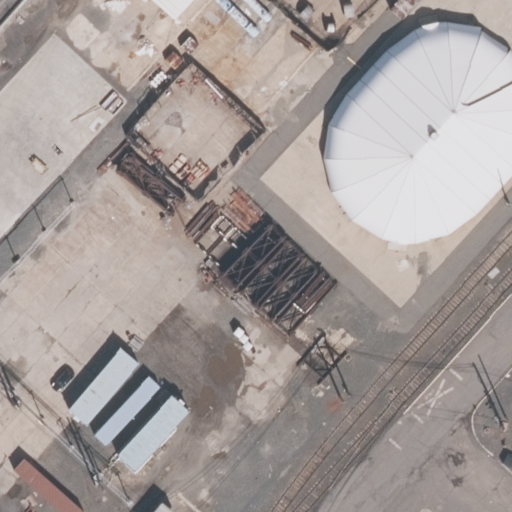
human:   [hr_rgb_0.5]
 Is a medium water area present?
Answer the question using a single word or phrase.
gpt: no

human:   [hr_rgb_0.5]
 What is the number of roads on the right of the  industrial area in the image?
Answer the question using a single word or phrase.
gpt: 0

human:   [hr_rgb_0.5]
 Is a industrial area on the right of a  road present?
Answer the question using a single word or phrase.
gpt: yes

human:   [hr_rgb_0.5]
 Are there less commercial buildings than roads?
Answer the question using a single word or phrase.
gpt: yes

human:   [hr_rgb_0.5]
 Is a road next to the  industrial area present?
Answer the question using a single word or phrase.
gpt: yes

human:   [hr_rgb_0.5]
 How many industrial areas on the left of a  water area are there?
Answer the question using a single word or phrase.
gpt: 0

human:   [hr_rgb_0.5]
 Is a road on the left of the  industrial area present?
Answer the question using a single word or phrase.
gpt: yes

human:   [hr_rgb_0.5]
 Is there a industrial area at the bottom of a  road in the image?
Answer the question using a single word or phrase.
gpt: yes

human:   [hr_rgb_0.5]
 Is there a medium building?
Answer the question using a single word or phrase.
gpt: no

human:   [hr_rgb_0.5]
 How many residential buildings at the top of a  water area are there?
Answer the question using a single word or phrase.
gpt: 0

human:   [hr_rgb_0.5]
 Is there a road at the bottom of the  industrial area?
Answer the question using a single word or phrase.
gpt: no

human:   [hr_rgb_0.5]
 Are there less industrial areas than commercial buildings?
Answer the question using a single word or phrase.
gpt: no

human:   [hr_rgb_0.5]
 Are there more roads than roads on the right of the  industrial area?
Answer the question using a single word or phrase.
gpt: yes

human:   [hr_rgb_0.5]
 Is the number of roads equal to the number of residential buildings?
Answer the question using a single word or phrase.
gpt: no

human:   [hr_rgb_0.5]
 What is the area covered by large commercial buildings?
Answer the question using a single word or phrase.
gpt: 0m2

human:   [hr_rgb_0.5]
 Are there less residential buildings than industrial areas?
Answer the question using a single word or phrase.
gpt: yes

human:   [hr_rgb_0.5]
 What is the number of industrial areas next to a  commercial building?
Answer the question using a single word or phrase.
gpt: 0

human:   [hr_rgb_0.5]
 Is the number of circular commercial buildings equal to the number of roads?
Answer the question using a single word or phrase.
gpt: no

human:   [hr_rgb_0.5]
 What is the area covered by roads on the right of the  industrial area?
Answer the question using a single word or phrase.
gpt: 0m2

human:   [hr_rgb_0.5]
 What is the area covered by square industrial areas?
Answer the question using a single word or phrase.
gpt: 0m2

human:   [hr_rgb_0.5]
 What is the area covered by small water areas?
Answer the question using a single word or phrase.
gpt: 0m2

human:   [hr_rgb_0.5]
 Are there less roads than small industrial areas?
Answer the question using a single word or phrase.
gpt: no

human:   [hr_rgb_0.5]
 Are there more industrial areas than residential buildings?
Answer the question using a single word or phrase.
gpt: yes

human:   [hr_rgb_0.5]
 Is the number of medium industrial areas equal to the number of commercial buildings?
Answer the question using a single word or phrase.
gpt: yes

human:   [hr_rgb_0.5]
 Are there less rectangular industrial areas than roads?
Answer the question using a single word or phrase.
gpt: yes

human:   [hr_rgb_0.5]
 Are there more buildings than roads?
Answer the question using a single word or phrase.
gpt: no

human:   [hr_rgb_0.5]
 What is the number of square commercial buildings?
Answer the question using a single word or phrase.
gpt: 0

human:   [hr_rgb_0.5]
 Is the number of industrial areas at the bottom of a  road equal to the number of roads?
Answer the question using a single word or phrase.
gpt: no

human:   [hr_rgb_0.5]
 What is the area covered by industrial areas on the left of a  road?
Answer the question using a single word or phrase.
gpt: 0m2

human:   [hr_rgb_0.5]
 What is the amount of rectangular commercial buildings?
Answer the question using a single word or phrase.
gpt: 0

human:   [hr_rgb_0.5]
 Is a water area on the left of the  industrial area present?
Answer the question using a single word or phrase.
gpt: no

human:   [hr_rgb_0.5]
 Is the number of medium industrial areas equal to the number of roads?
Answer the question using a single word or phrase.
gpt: no

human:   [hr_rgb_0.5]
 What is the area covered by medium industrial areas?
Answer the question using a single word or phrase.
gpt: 0m2

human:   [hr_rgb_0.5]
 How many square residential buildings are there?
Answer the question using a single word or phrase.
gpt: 0

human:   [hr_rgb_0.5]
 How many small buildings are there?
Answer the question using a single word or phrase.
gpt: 0

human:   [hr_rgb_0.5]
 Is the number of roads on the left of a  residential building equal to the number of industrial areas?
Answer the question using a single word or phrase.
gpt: no